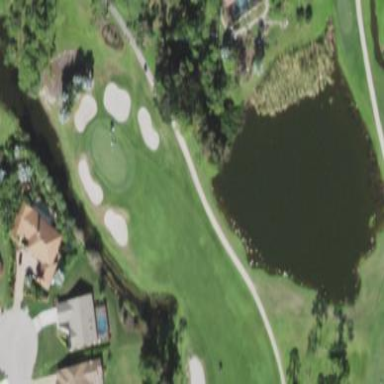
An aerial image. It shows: Picturesque scene of golf course with lateral water hazard.